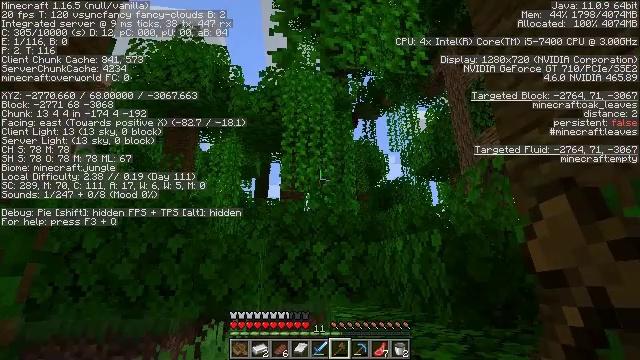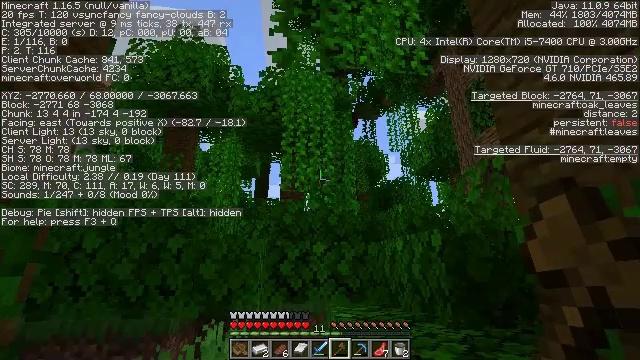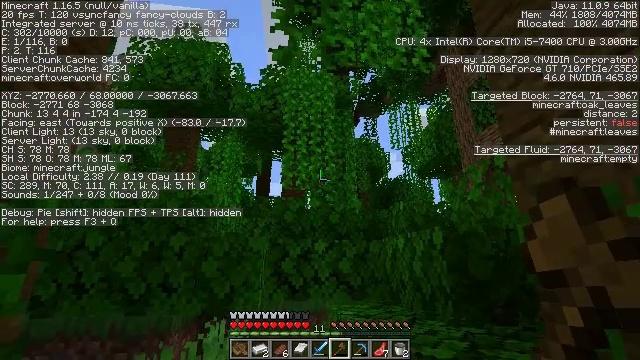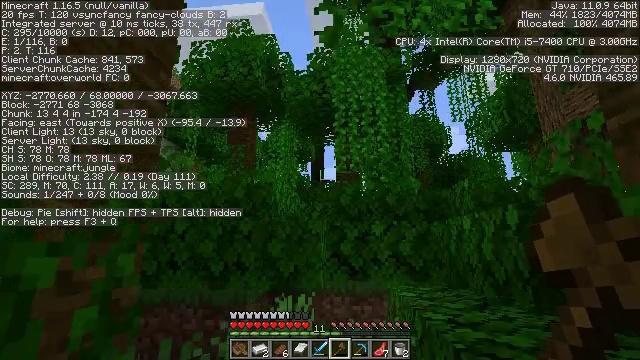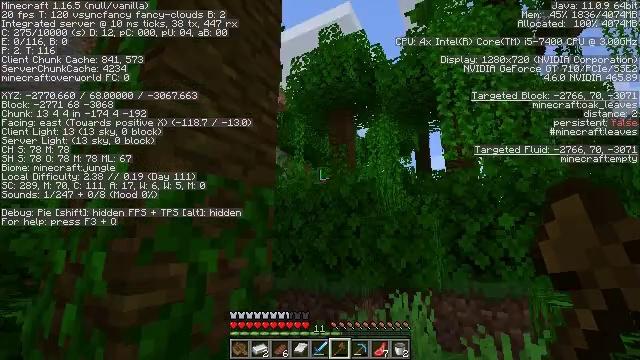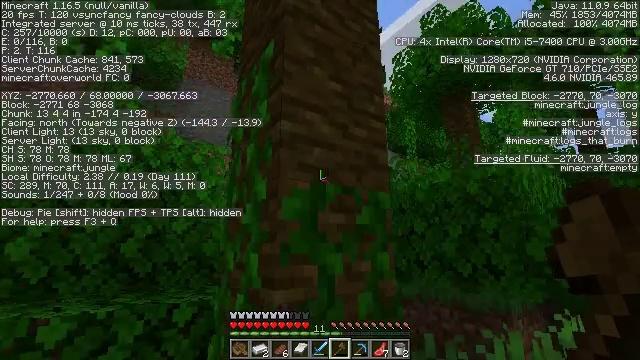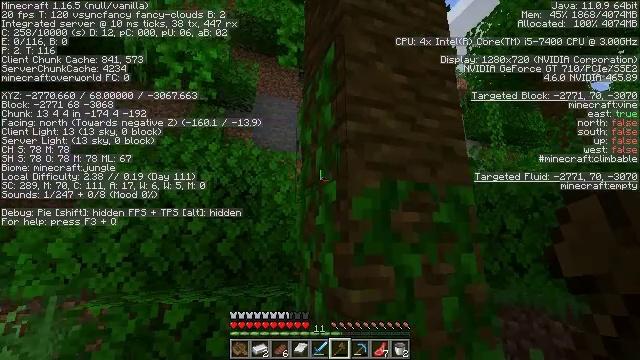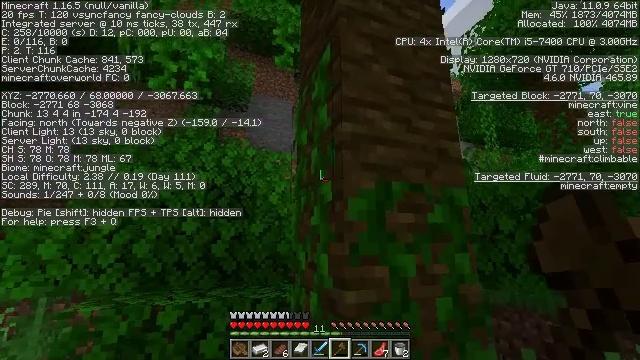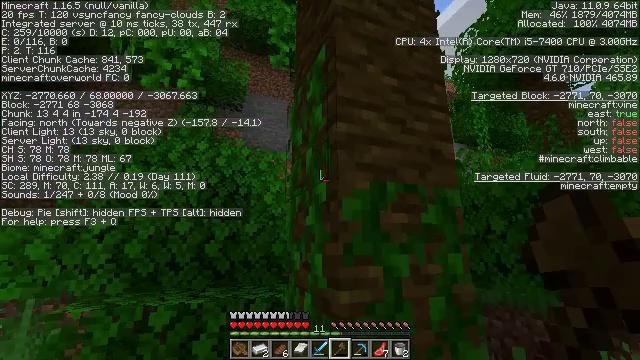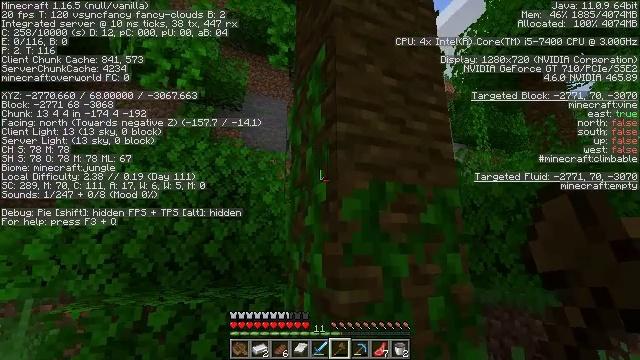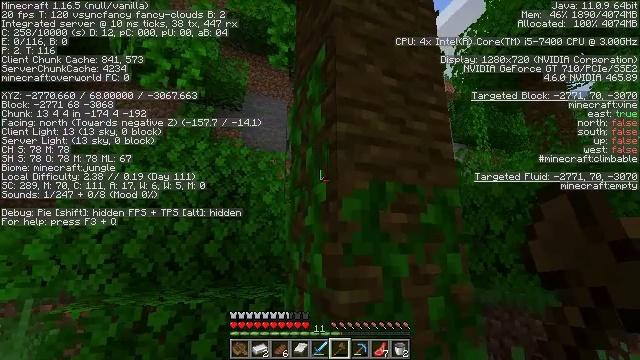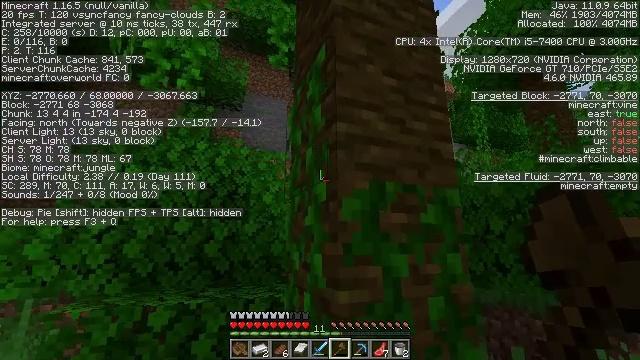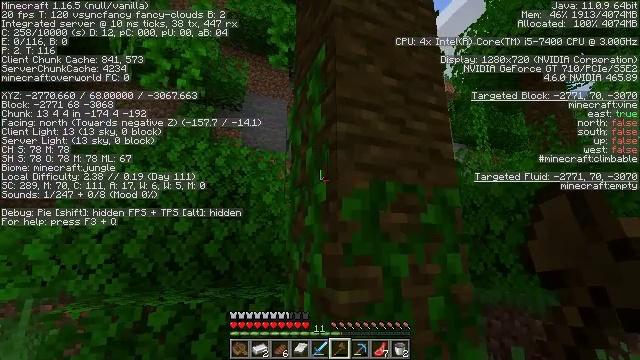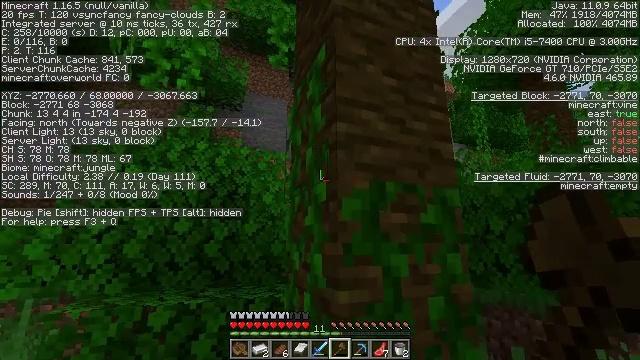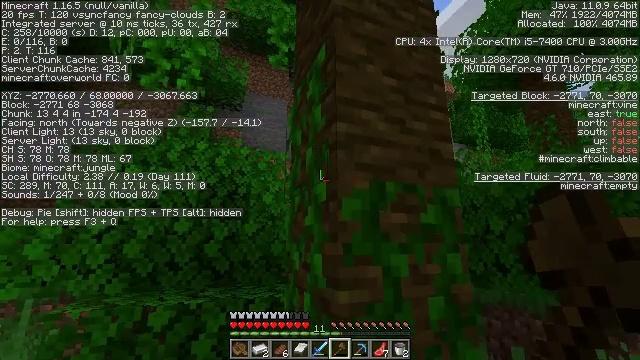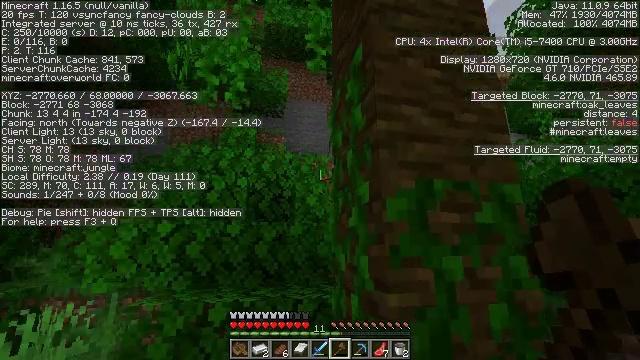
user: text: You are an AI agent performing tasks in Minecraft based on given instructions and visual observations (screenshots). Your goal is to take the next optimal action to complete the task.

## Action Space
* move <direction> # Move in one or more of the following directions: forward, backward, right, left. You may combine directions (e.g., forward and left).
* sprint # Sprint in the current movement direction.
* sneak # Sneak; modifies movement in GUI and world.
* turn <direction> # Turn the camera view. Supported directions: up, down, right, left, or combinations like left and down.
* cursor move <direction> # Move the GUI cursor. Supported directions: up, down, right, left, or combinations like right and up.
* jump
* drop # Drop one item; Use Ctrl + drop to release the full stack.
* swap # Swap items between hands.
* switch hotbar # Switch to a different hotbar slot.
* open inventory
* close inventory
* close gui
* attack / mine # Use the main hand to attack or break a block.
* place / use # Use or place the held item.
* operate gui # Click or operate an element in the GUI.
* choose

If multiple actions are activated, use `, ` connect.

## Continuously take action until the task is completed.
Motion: motion action
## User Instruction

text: Clear the jungle leaves to make way.
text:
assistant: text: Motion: no_op
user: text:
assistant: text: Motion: no_op
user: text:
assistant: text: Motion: turn left and down
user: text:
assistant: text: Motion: turn left
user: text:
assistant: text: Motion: turn left
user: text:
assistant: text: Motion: turn left
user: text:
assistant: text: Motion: turn right
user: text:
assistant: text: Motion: turn right
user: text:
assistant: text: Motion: no_op
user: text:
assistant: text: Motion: no_op
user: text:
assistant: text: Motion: no_op
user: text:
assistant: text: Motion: no_op
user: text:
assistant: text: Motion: no_op
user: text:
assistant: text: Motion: no_op
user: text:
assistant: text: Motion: turn left
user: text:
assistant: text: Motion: turn left and up
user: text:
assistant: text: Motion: turn left and up
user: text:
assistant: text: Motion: turn left
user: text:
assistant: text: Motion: turn left
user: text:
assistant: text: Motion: turn left
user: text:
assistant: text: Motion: turn left
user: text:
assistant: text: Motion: turn left
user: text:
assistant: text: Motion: turn left
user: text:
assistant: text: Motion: no_op
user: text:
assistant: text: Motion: no_op
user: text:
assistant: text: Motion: turn left and down
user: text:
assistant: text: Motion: turn left and down
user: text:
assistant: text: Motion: turn left and down
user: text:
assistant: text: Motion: turn left and down
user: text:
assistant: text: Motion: no_op